Interaction volume radius: 5 \u00c5
Interaction volume height: 25 \u00c5
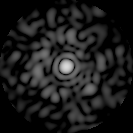
Disorder parameter: 0.8644